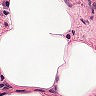
Metastatic tissue present: no